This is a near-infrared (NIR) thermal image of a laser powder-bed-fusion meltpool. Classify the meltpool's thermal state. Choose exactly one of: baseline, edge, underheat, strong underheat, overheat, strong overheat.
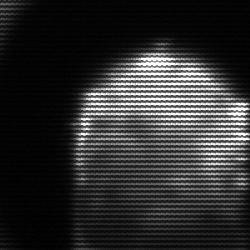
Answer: edge